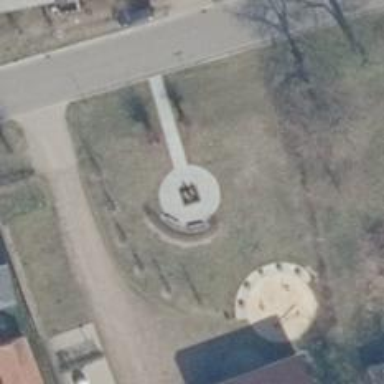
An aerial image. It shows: Historical memorial featuring statue.